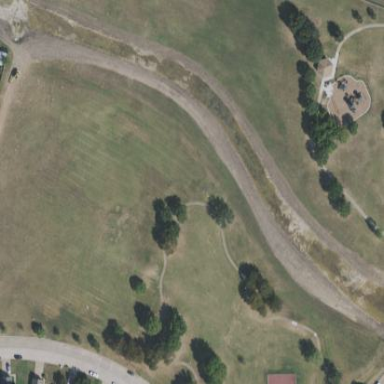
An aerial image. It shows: Park.